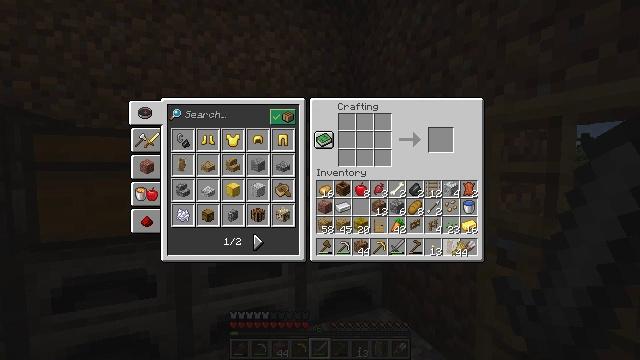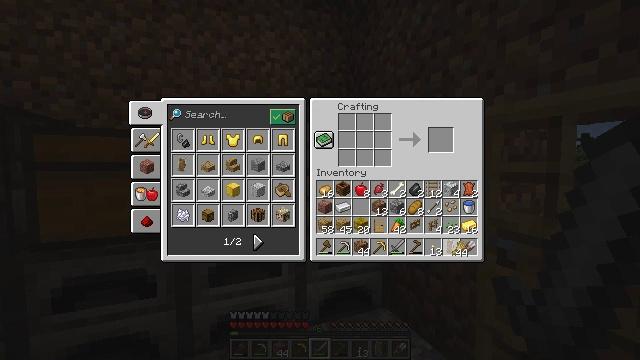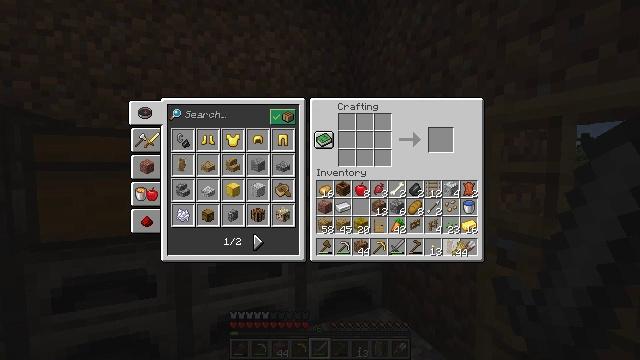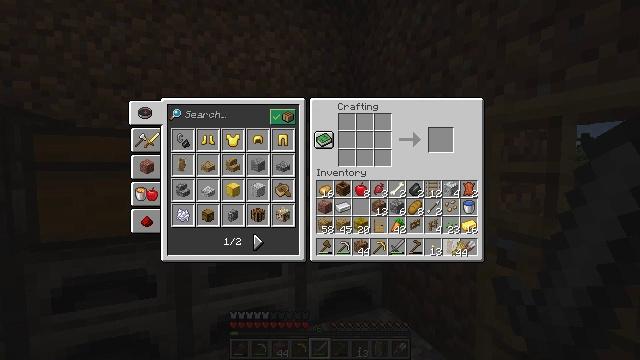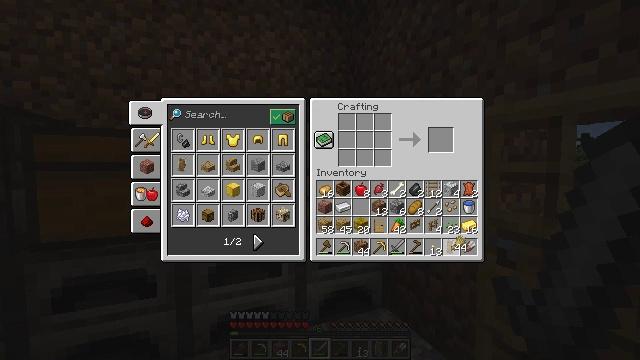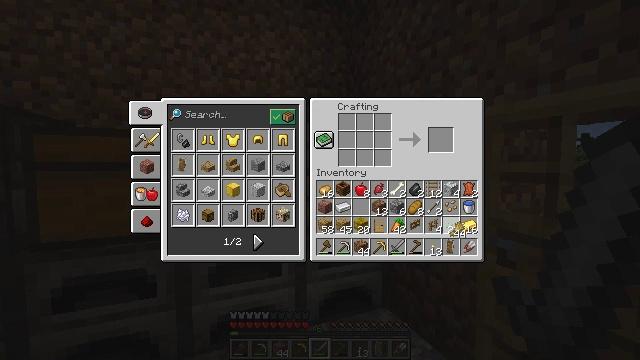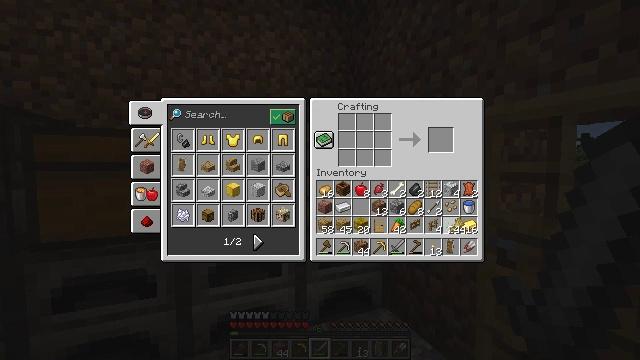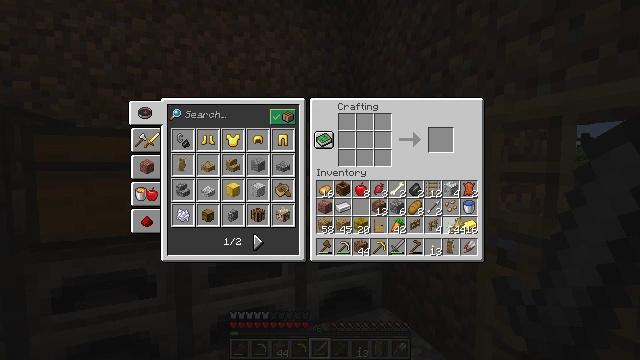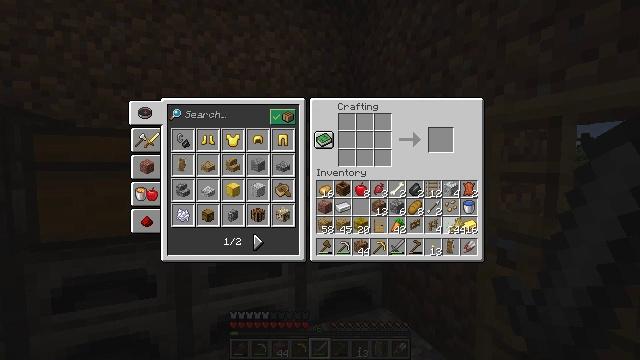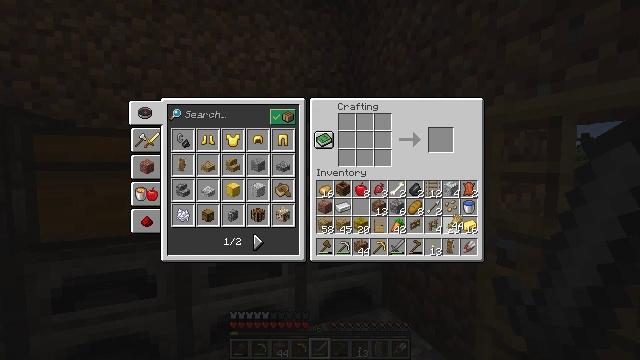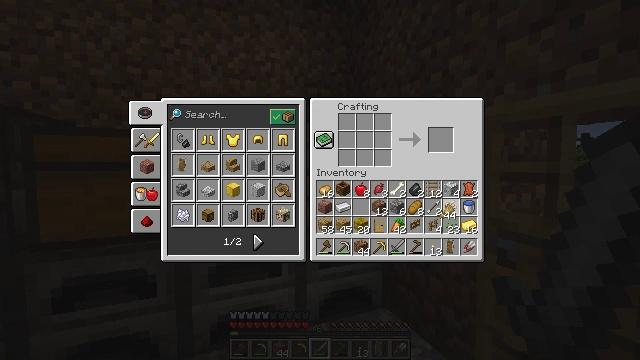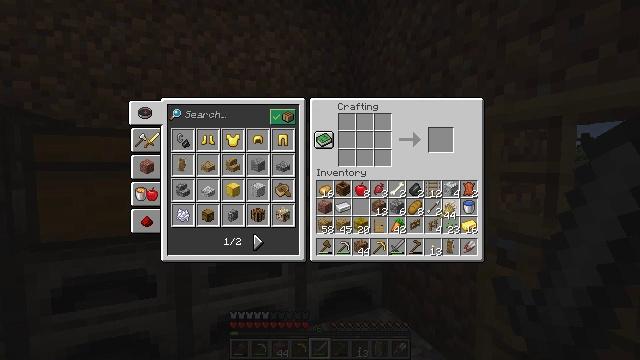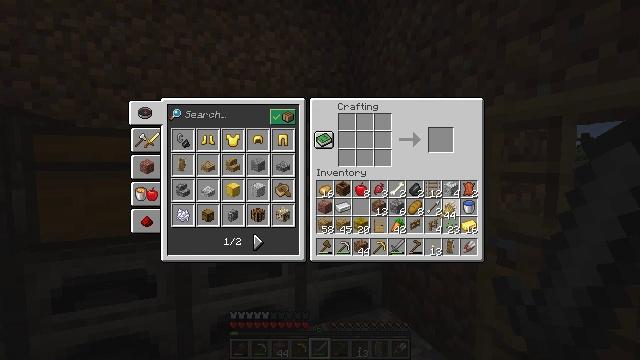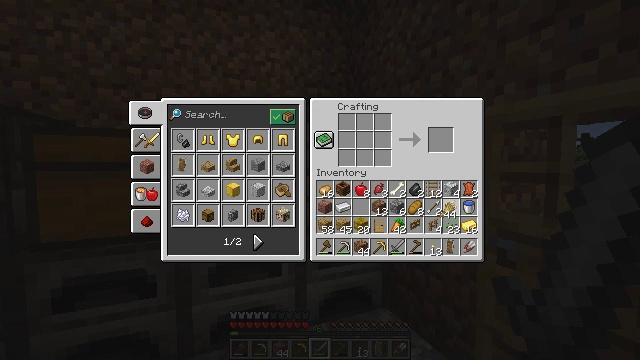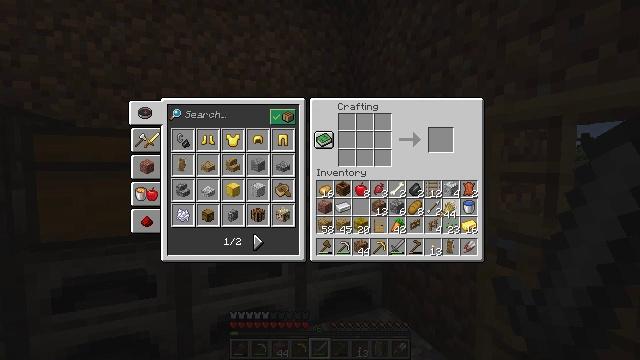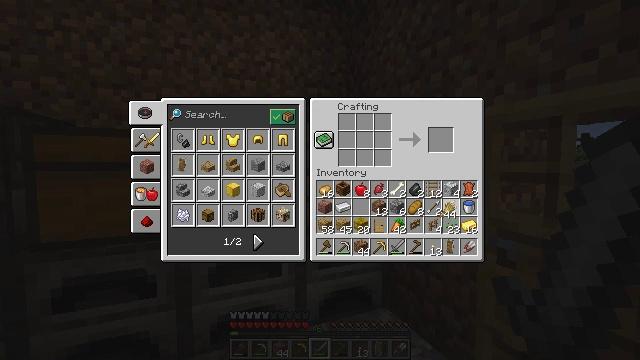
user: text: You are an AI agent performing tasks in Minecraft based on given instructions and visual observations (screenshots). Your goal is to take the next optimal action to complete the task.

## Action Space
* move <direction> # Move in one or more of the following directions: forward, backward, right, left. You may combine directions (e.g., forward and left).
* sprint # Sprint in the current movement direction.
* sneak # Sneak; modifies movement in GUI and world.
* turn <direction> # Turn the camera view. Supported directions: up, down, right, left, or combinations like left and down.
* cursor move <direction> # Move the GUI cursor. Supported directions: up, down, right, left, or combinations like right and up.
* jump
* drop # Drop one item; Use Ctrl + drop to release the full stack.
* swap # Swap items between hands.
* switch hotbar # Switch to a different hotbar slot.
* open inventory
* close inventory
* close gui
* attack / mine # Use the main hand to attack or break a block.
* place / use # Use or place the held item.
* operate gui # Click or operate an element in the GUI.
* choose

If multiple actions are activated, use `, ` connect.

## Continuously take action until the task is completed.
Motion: motion action
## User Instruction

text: Get dirt block.
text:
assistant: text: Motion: no_op
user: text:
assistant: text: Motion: no_op
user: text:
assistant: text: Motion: no_op
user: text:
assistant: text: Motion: no_op
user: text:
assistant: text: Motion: turn up
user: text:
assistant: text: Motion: no_op
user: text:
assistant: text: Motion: no_op
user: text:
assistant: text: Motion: no_op
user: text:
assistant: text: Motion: no_op
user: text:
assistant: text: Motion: turn left and up
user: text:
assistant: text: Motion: no_op
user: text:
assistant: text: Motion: no_op
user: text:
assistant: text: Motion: no_op
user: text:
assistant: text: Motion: no_op
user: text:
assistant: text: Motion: no_op
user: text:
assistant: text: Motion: no_op
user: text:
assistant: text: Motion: attack / mine
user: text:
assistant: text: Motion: attack / mine
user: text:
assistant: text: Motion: no_op
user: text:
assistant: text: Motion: no_op
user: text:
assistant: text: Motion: no_op
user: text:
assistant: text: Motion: no_op
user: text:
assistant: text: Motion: no_op
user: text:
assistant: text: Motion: no_op
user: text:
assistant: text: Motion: no_op
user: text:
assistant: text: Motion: no_op
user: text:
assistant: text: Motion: turn right
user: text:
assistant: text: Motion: turn right and down
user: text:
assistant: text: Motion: turn right
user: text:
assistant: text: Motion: no_op